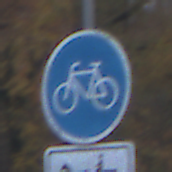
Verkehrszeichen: Radweg
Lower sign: MehrspurigeFahrzeugeFrei9
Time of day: SunriseSunset
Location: Outdoor (Nature)
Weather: PartlyCloudy
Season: Autumn
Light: Natural